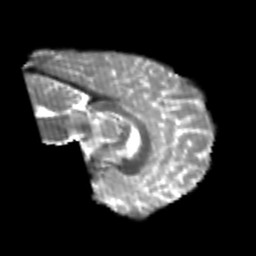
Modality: T2w
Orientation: sagittal
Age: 24
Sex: male
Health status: healthy
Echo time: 0.074 s